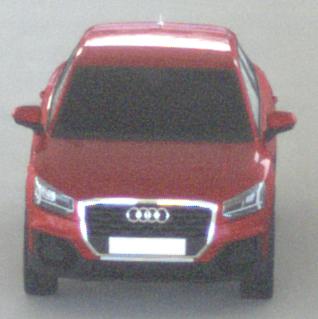
Make: Audi
Model: Q2
Model produced from: 2016
Model produced until: 2020
Doors: 5
Color: red
Road condition: dry road
Daytime: morning or afternoon
Contrast: low contrast